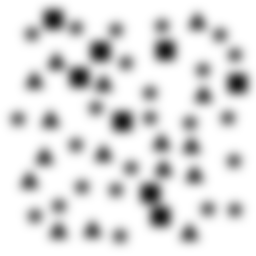
Squares: 8
Triangles: 16
Stars: 24
Total shapes: 48